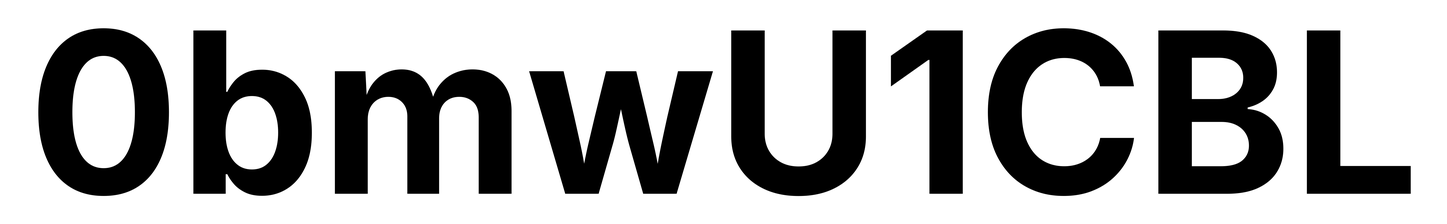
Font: Inter_Bold